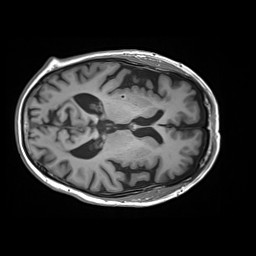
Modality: T1w
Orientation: axial
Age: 75
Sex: male
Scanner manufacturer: siemens
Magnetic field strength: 3 T
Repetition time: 2.2 s
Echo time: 0.00245 s